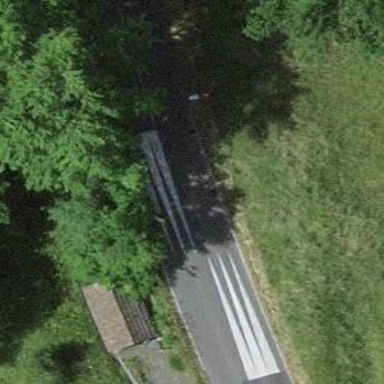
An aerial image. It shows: Traffic hump for calming the traffic.